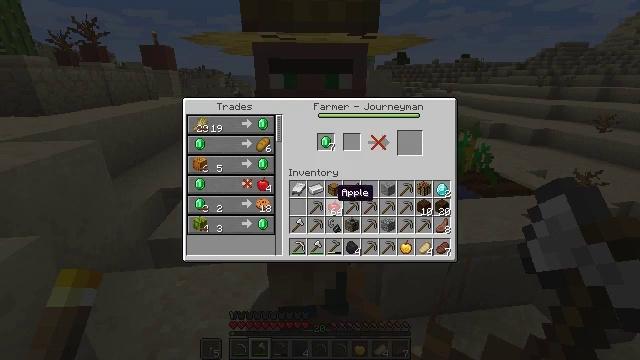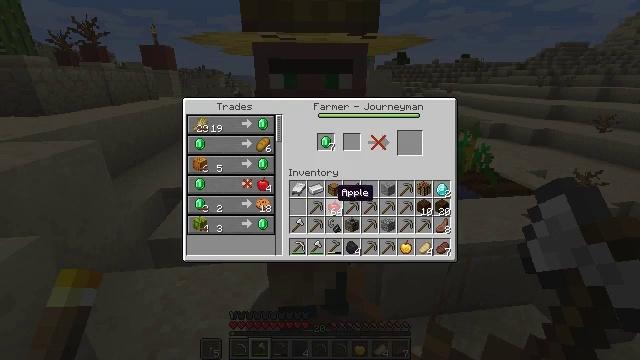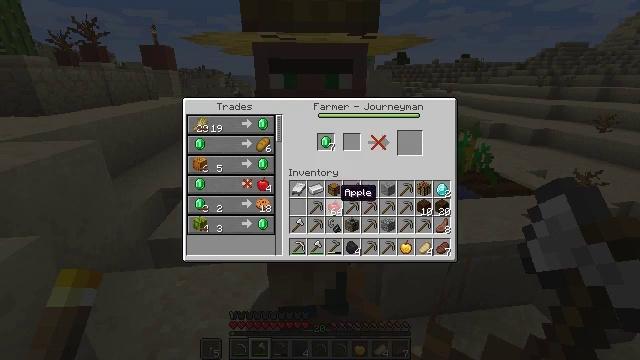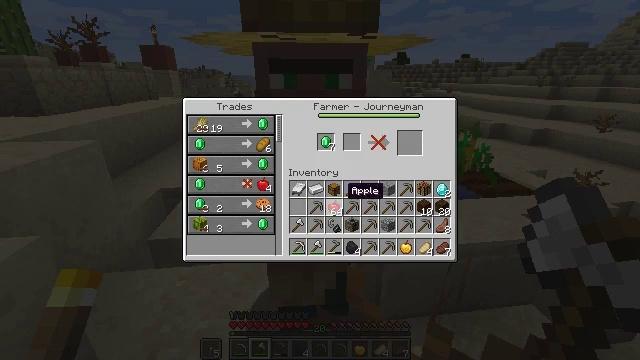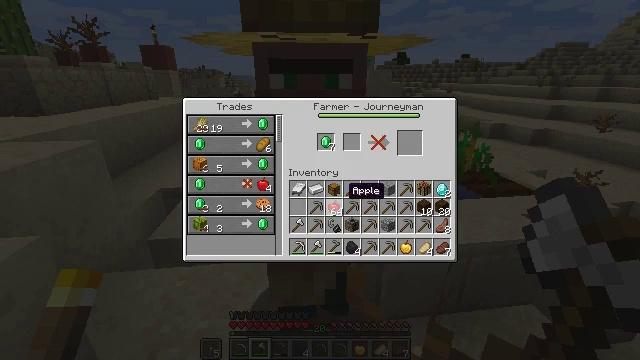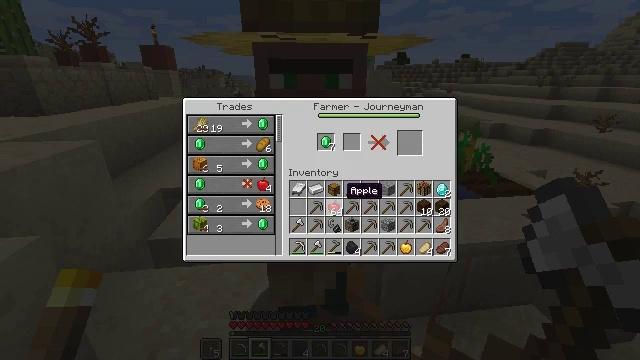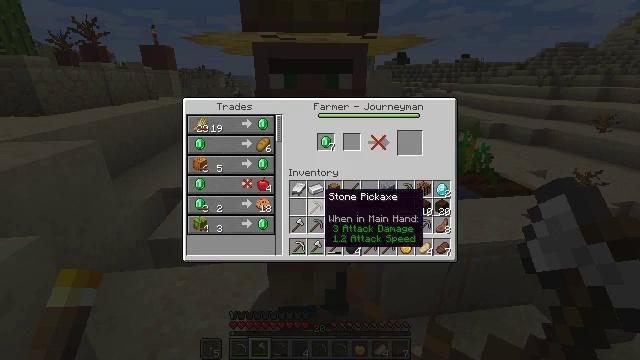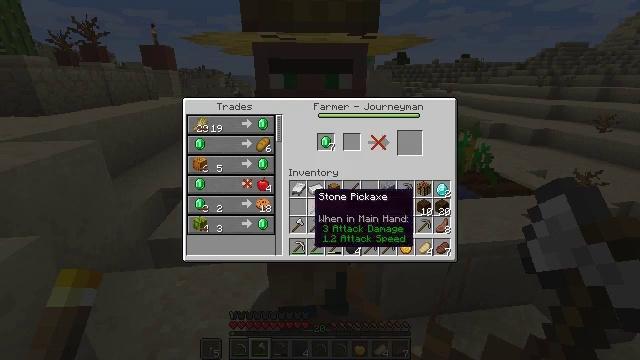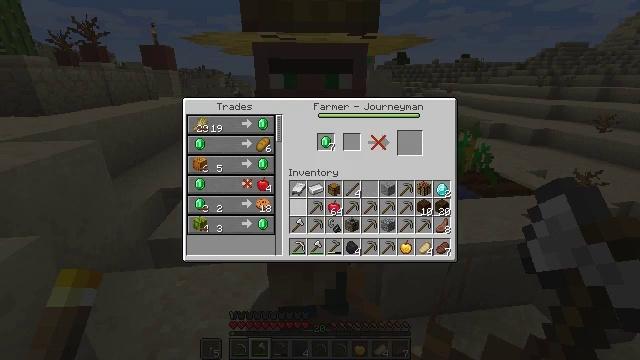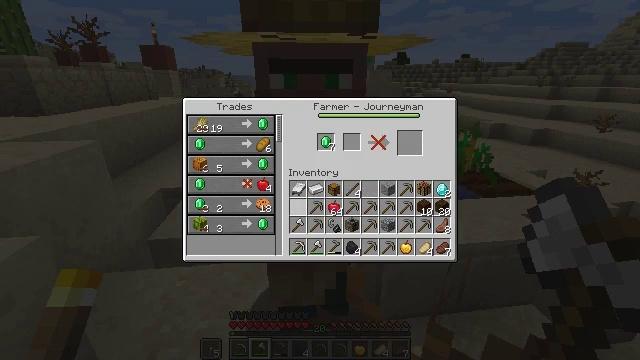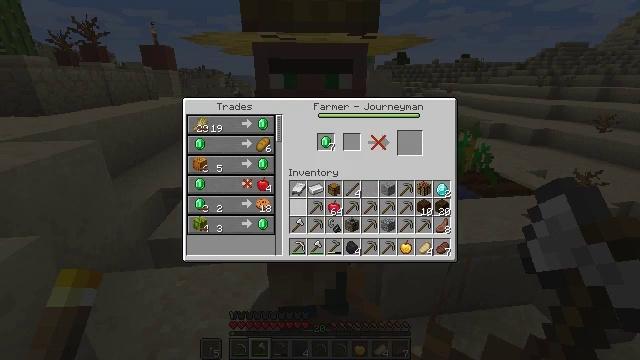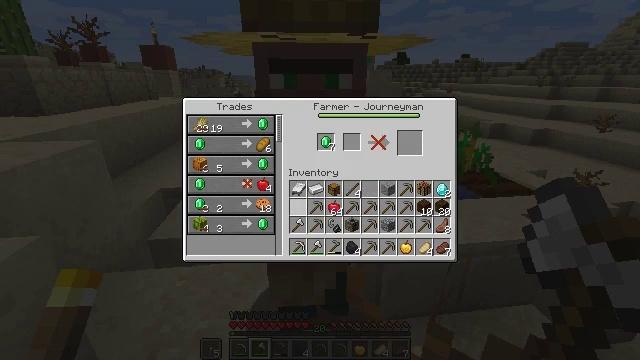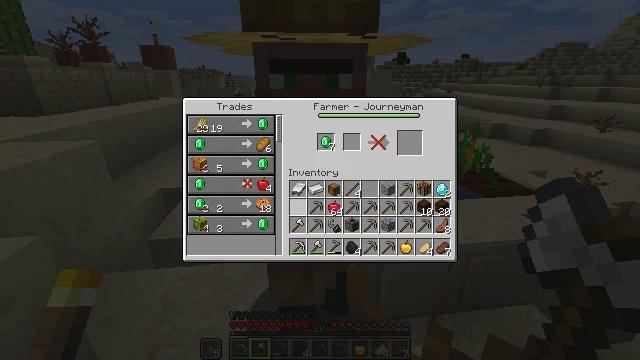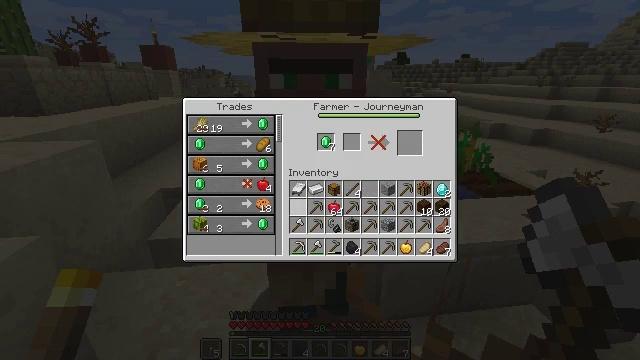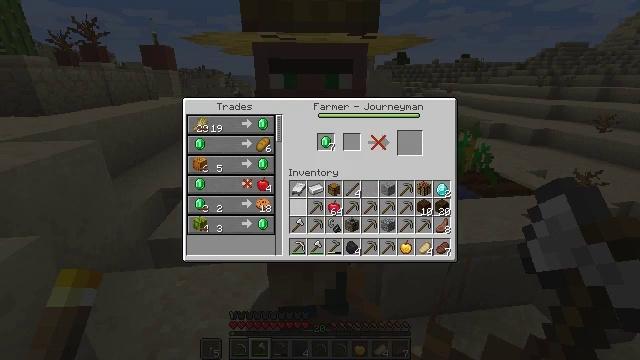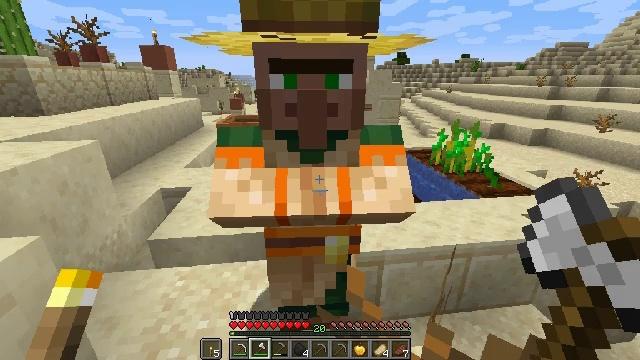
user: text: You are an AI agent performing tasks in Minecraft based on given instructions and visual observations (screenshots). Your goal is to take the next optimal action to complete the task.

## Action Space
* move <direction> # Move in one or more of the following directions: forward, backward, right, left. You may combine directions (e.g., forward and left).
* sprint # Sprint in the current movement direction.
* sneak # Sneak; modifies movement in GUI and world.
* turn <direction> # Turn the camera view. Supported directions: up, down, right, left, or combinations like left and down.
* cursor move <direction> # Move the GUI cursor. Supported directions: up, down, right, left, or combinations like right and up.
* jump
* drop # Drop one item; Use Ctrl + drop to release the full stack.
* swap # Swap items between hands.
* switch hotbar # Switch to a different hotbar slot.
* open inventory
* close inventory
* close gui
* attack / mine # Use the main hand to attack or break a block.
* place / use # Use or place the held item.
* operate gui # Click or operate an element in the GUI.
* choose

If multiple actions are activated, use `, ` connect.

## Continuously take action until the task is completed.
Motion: motion action
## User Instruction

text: Use the crafting table to craft a suspicious stew.
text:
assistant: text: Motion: no_op
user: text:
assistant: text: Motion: no_op
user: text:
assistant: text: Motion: cursor move right
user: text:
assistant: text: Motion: no_op
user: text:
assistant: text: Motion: no_op
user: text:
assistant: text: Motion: cursor move left
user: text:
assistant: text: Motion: cursor move left
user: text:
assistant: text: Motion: no_op
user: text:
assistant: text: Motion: no_op
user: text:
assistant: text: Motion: no_op
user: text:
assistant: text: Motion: no_op
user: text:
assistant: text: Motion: no_op
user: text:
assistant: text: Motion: no_op
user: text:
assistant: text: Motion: no_op
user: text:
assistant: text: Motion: no_op
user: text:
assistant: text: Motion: close gui
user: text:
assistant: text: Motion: no_op
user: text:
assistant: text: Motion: no_op
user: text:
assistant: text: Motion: no_op
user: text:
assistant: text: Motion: no_op
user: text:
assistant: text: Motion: turn left and down
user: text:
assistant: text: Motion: turn left and down
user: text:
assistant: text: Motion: turn left
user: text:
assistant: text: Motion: no_op
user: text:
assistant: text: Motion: no_op
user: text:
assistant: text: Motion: move back
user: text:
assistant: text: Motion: move back and move left
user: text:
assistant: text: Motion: move back and move left
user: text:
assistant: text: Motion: move back and move left
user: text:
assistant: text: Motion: move back and move left, turn right